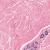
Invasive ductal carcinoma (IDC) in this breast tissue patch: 0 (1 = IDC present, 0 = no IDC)